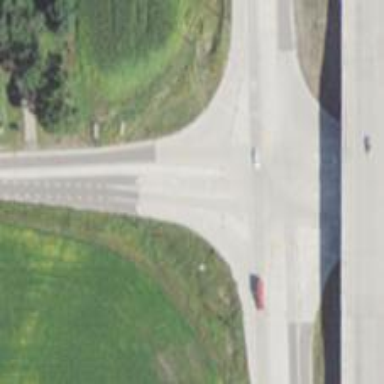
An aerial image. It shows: Tertiary link road.